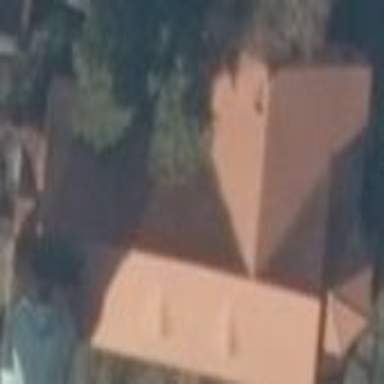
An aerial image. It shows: Church which is place of worship.